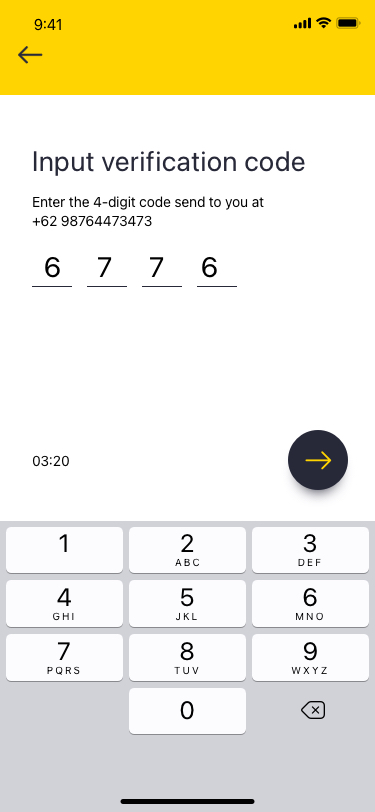
Text in this UI design:
Input verification code
Enter the 4-digit code send to you at
+62 98764473473
6
7
7
6
03:20